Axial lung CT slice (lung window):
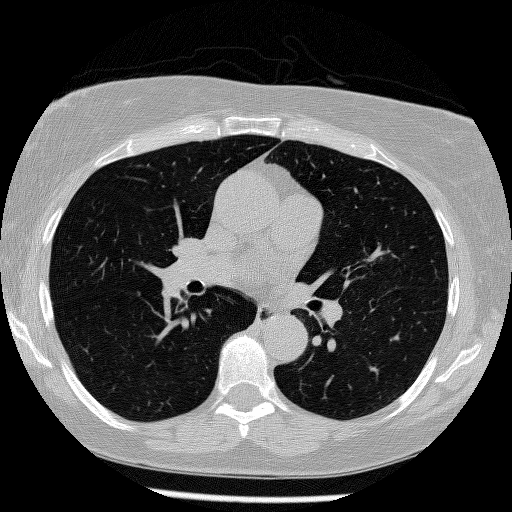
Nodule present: no